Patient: sex M, age 47
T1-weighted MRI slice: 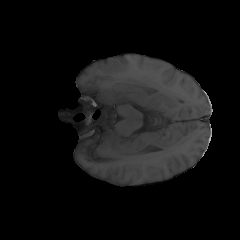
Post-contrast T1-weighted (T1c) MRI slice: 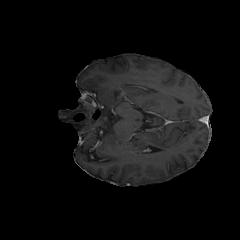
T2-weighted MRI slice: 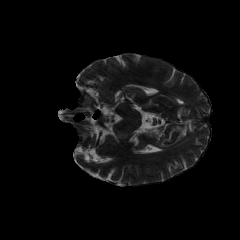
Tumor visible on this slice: yes
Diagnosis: Astrocytoma, IDH-wildtype
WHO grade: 3